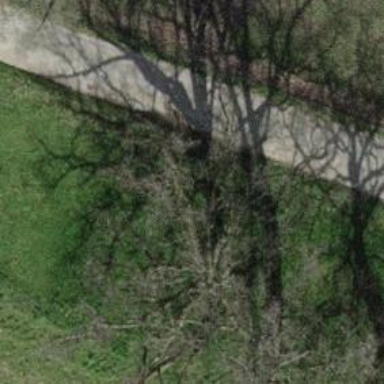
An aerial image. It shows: Beautiful tree in nature.